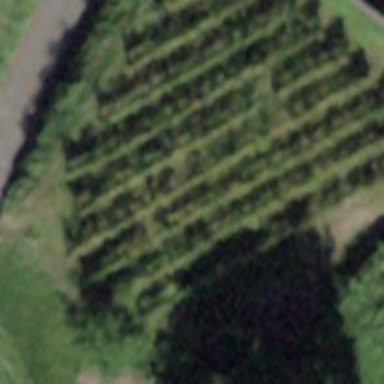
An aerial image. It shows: Vineyard growing grapes.